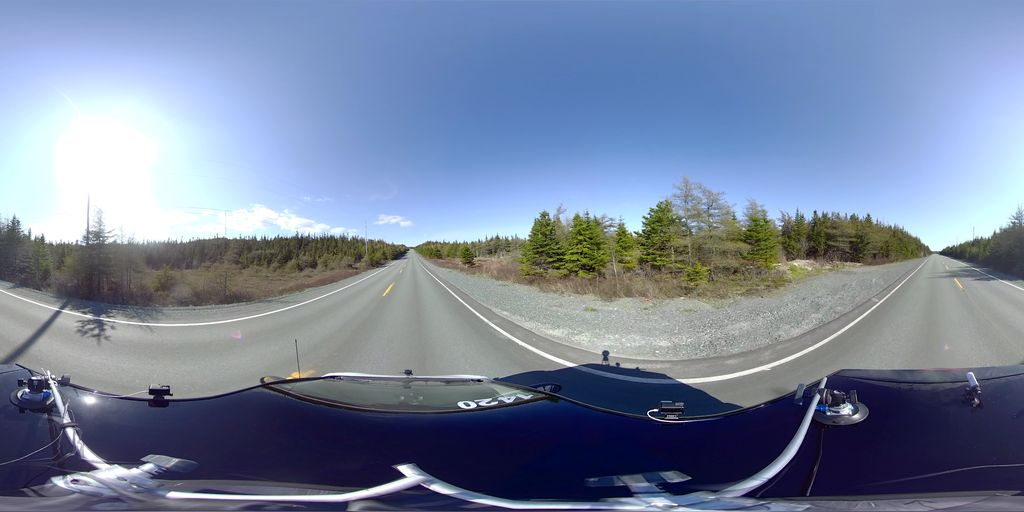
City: st_johns